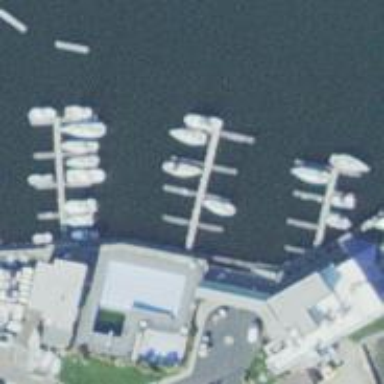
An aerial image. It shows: Man-made pier.